Chest X-ray. View position: AP
Patient age: 15
Patient sex: M
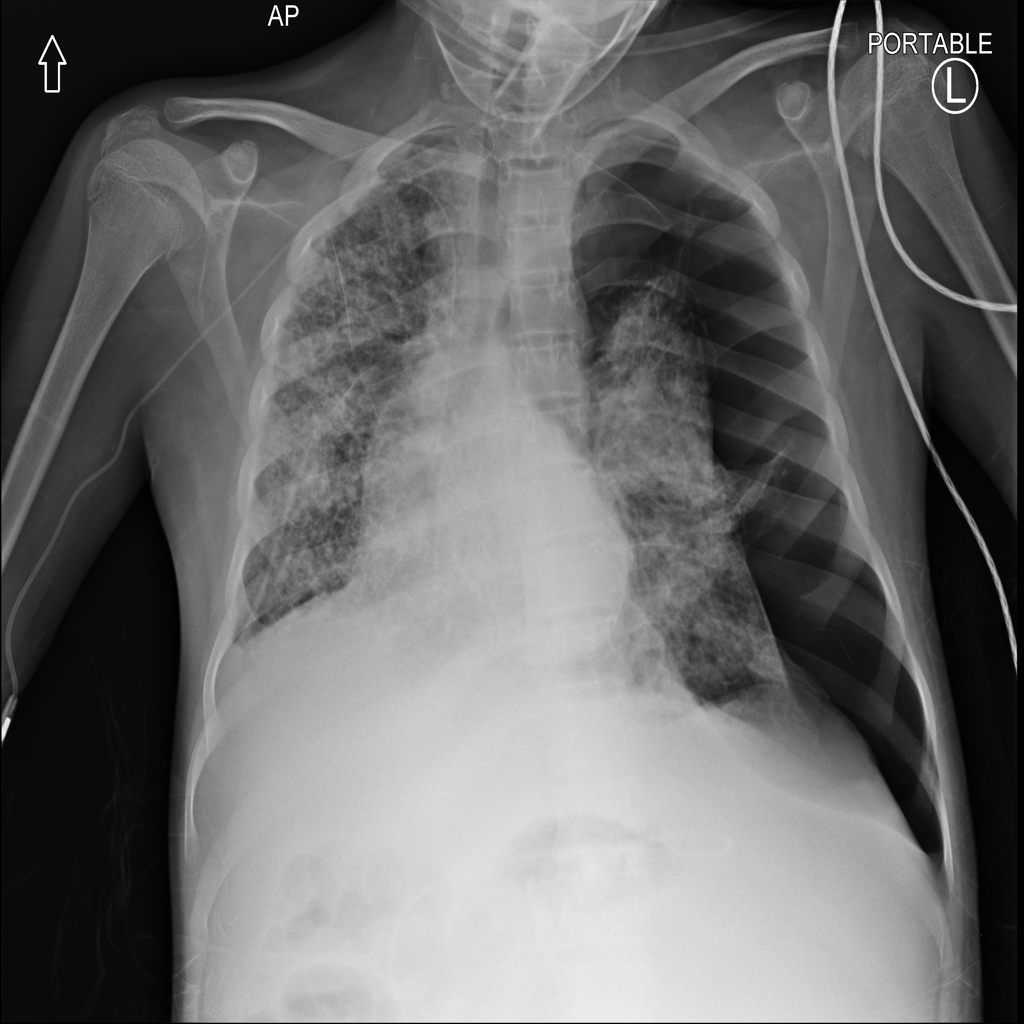
Finding: Pneumothorax